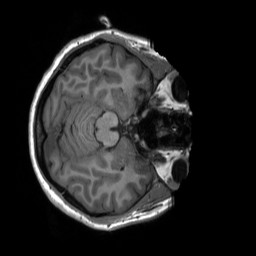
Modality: T1w
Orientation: axial
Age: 31
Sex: female
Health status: healthy
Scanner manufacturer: siemens
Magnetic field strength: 3 T
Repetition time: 2.3 s
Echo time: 0.00229 s